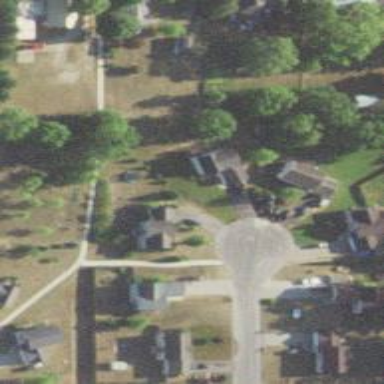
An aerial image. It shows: Turning circle on the road.